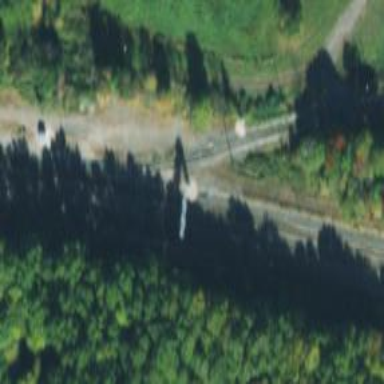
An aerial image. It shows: Railway signal.